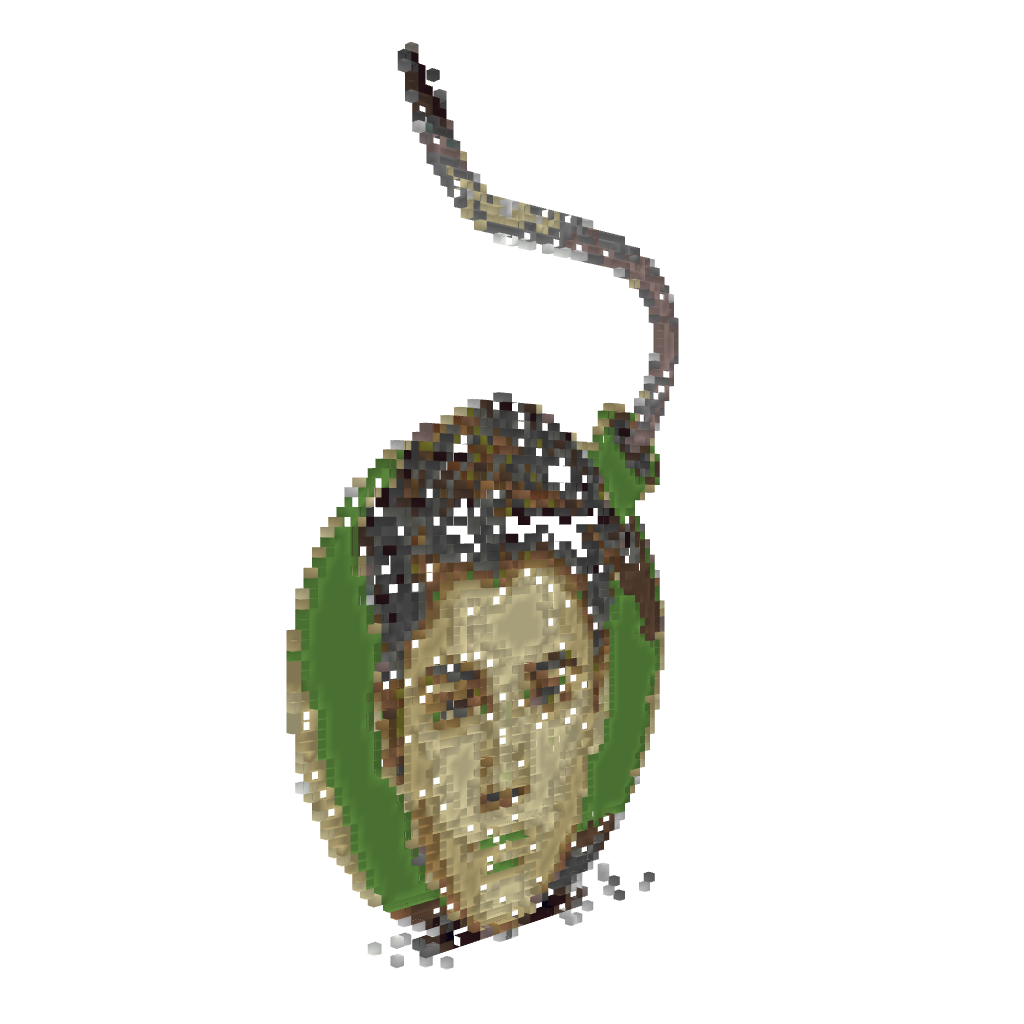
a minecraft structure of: Need something to Blow Up for Your Server? (ErnieCIII)